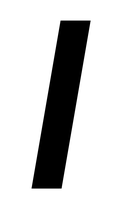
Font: Roboto-Italic_Condensed_Bold_Italic